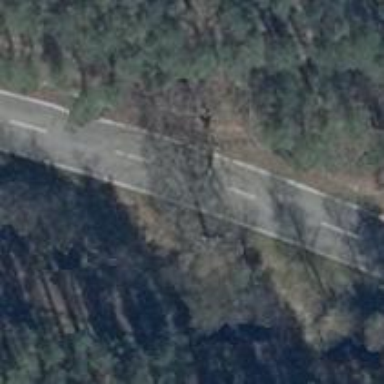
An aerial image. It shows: Tertiary road with asphalt surface.